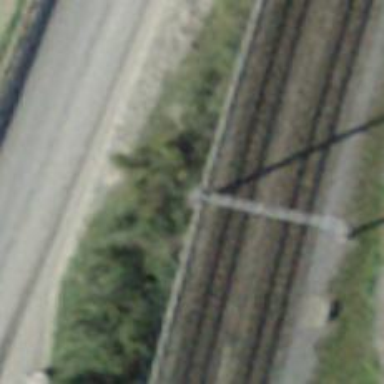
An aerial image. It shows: Power pole.